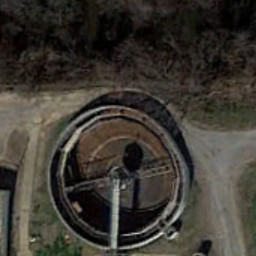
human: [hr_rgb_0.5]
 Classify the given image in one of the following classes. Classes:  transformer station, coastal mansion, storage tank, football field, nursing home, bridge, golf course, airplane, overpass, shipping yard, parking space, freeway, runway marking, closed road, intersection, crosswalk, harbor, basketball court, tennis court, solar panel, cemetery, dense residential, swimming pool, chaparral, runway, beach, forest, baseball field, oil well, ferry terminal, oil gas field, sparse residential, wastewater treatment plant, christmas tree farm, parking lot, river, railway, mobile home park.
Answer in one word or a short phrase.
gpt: wastewater treatment plant